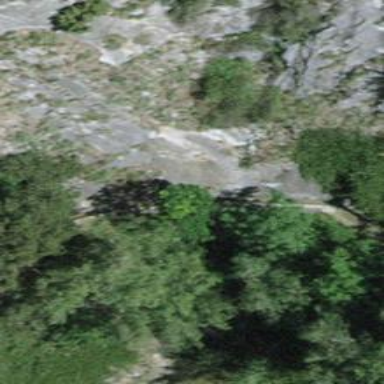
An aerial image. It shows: Rocky path.